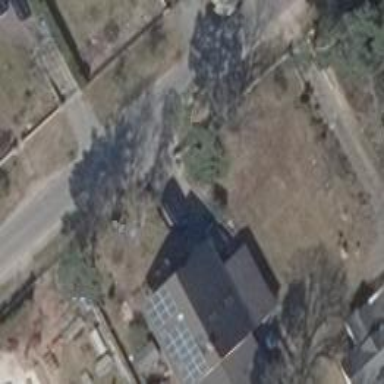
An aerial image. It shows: Detached building with gabled roof.